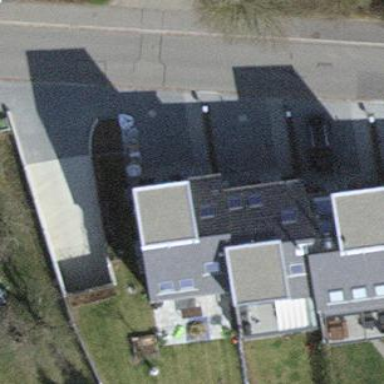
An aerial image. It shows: Simple and straightforward house.